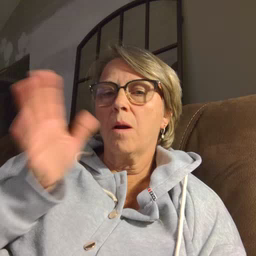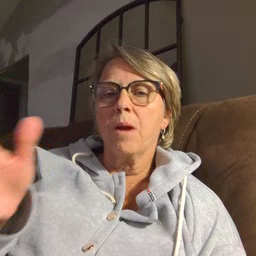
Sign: grandma